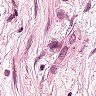
Metastatic tissue present: yes